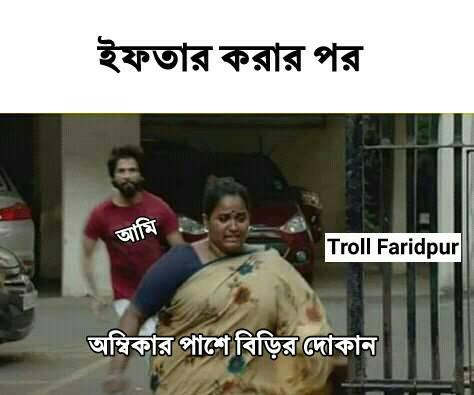
Caption: ইফতার করার পর    আমি    অম্বিকার পাশে বিড়ির দোকান
Label: non-hate